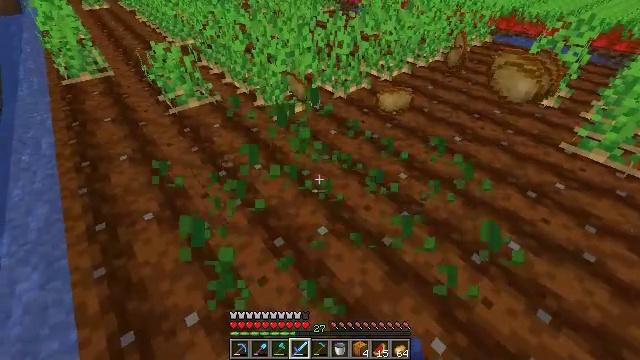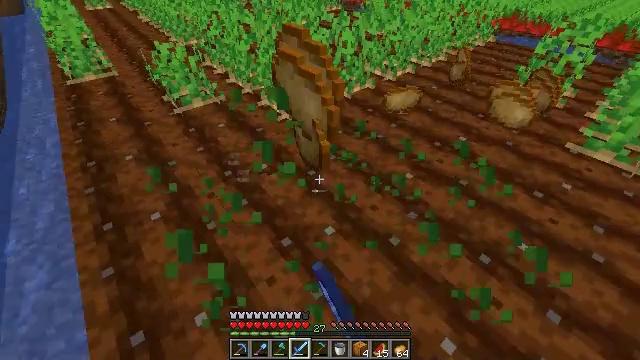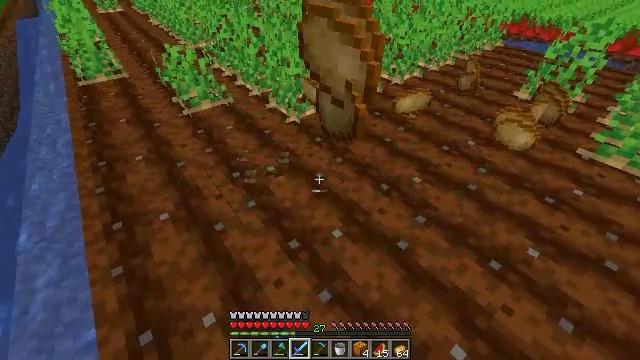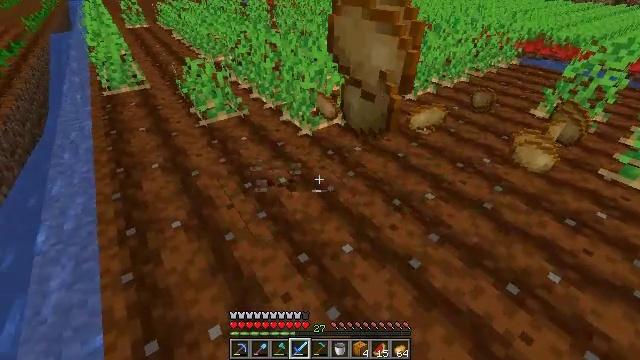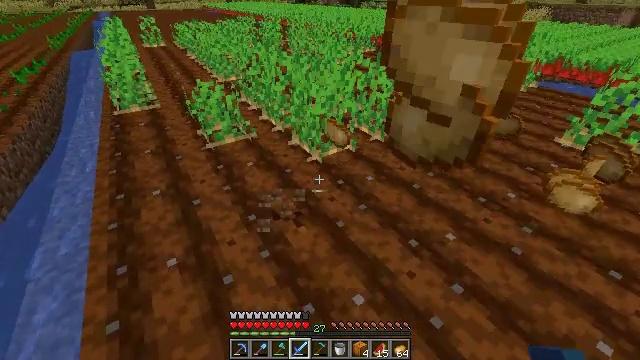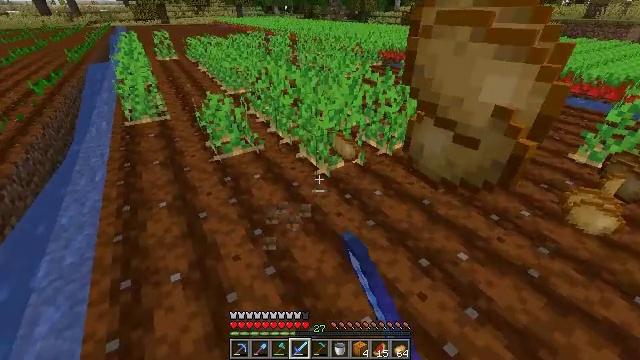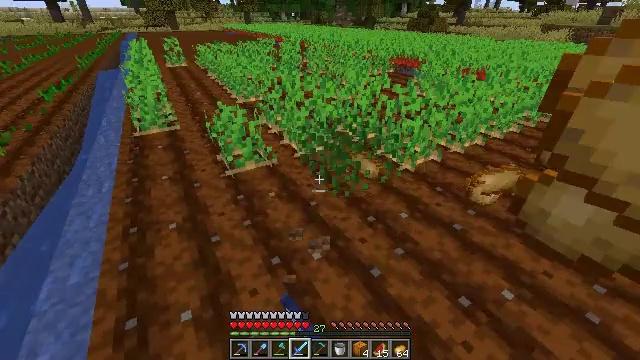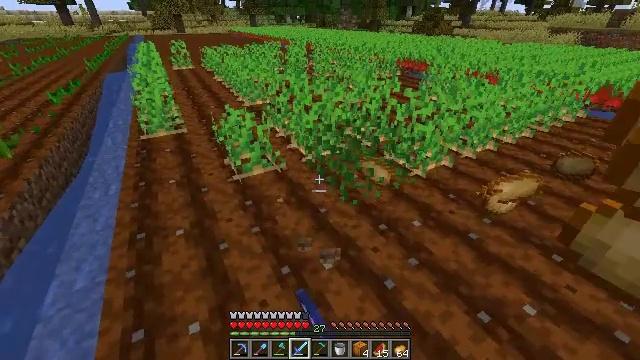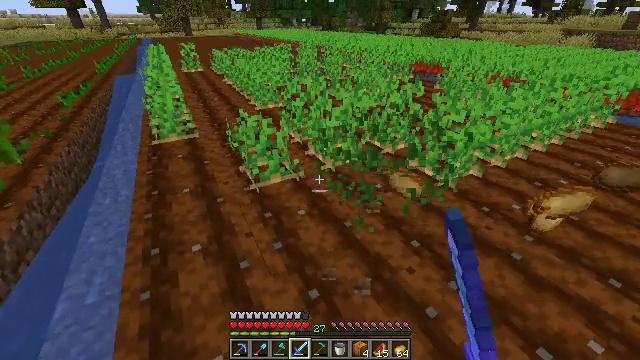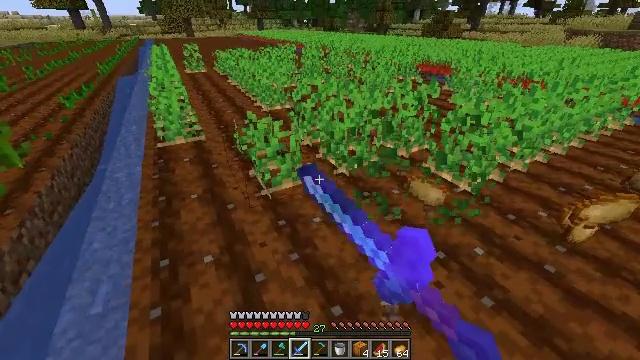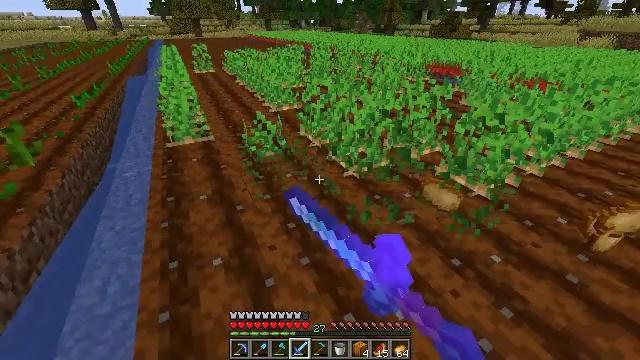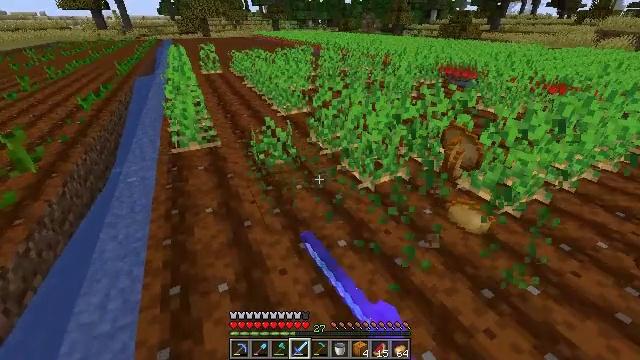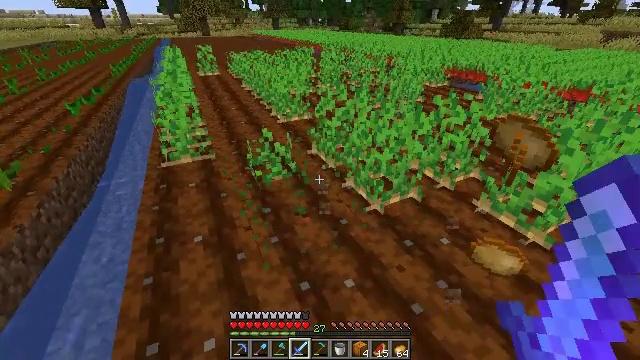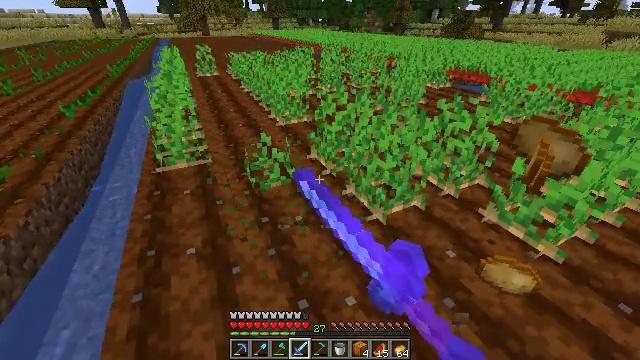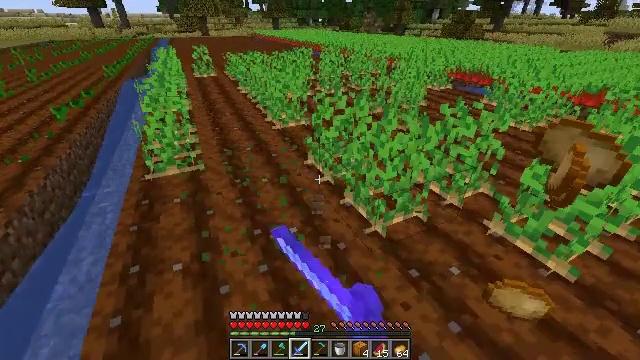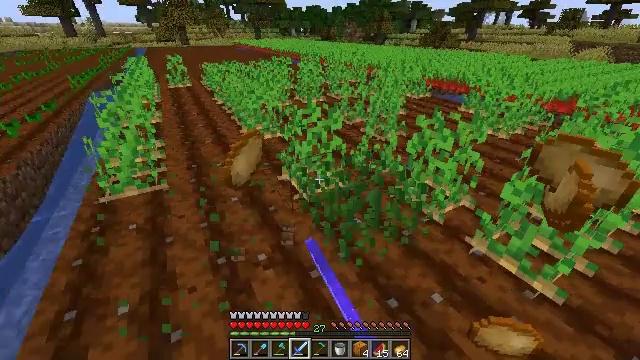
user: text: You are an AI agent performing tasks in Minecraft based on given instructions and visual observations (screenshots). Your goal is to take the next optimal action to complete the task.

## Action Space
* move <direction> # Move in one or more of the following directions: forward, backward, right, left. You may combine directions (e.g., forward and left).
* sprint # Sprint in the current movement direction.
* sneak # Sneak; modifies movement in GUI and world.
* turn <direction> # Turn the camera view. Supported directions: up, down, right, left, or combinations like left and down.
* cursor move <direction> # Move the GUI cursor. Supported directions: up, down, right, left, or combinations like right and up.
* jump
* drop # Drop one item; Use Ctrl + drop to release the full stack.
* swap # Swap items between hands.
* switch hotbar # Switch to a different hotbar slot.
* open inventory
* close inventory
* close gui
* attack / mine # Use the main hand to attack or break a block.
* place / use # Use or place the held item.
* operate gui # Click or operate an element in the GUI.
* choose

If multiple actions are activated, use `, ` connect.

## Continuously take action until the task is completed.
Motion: motion action
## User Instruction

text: Gather potatoes by left-clicking.
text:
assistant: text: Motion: attack / mine
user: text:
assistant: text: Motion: turn left, attack / mine
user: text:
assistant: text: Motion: move forward, turn left and up, attack / mine
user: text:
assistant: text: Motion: move forward, turn left and up, attack / mine
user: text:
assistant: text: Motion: move forward and move left, turn left and up, attack / mine
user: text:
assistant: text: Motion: move forward and move left, turn left and up, attack / mine
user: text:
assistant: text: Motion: move forward and move left, attack / mine
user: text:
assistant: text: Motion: move forward and move left, turn left, attack / mine
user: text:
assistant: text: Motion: move forward and move left, attack / mine
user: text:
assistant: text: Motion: move forward, turn left, attack / mine
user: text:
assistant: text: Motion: move forward, turn left, attack / mine
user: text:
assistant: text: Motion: move forward, attack / mine
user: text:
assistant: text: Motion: move forward, attack / mine
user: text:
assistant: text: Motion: move forward and move right, attack / mine
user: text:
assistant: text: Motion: move forward and move right, turn right and up, attack / mine
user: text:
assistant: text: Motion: move forward and move right, turn right and up, attack / mine
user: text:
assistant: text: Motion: move forward and move right, turn right, attack / mine
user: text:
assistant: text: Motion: move forward and move right, turn right, attack / mine
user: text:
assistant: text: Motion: move forward and move right, turn right, attack / mine
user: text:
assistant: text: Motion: move forward and move right, turn right, attack / mine
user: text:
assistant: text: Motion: move forward and move right, turn right, attack / mine
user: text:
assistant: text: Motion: move forward and move right, turn right, attack / mine
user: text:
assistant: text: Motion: move right, turn right, attack / mine
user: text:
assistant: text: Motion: move right, turn right, attack / mine
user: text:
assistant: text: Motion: move right, attack / mine
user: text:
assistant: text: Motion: move right, attack / mine
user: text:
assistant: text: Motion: move right, turn right, attack / mine
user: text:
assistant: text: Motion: move right, turn right, attack / mine
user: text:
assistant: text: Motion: move right, turn right, attack / mine
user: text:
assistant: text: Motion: move right, turn right, attack / mine